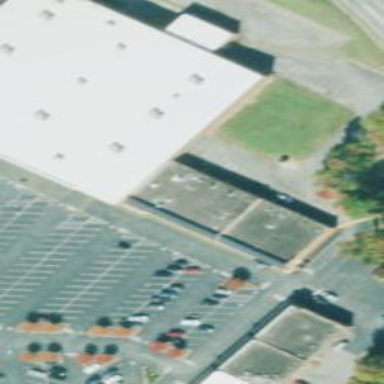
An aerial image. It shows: Retail building.